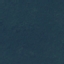
Land use / land cover: Forest